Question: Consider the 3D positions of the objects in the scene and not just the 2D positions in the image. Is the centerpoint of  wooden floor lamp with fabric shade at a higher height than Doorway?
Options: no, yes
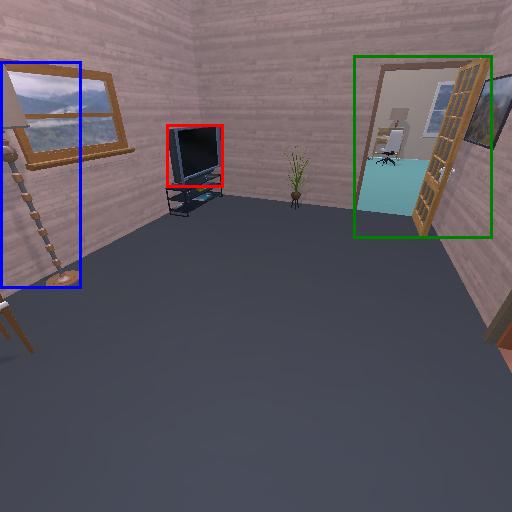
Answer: no